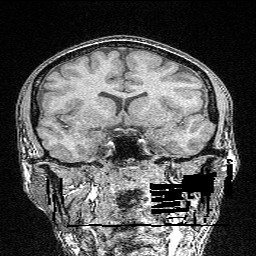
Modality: FLASH
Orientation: sagittal
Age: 23
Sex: male